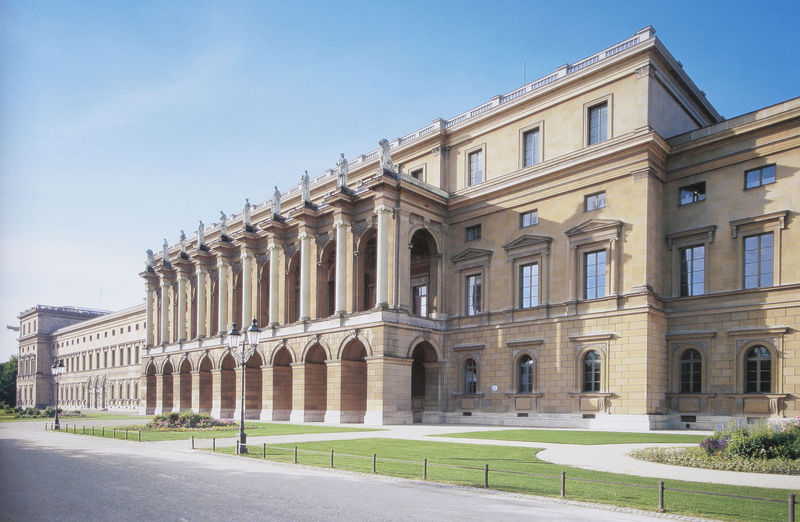
Titel: Die Fassade des Festsaalbaus, vom Hofgarten aus gesehen, nach dem Wiederaufbau
Künstler: Leo von Klenze
Standort: München
Institution: Residenz
Schlagwörter: blau, himmel, schatten, dreieck, gelb, grün, blumen, braun, fenster, glas, hell, lampe, lampen, laterne, laternen, licht, pfeiler, schmuck, schwarz, strasse, säule, säulen, weiss, dach, gebäude, gras, haus, park, rasen, schloss, weg, wiese, zaun, wand, architektur, rahmen, stein, steine, strauch, brüstung, busch, sonne, wege, adel, klassizismus, leuchte, renaissance, vorbau, garten, statue, farbig, bogen, fassade, perspektive, leer, modern, giebel, allee, farbe, pilaster, figuren, rundbogen, kaiser, könig, dekoration, geländer, edel, monumental, zinnen, galerie, flucht, foto, bögen, eingang, arkade, loggia, dreistöckig, sprossen, münchen, palast, balustrade, groß, arkaden, fries, portal, rustika, sims, gesims, skulpturen, löwen, plastiken, risalit, statuen, sandstein, residenz, ionisch, portikus, simse, rundbögen, beete, historismus, grünfläche, ionische säulen, etagen, geschosse, zufahrt, löwe, pavillon, museum, fenstersprossen, akademie, royal, geschoss, kapitel, klenze, klassizistisch, säulengang, lisenen, bauplastik, etage, königsbau, mittelrisalit, attika, hofgarten, pinakothek, risalite, rondell, poller, flügelbau, bogengang, sockelgeschoss, ädikulafenster, fires, von klenze, regierung, blumenbeete, residenz münchen, wien*, regieren, kolumnen, skulturen, herkulessaal, bell etage, festsaaltrakt, grünflche, ionika, rundell, säulenfront, säulenfronz, tympana, versetzt, entlang, hearchitektur, architaktur, kassizistisch, parkfläche, neue residenz, kaisertrakt